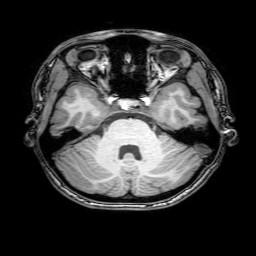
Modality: T1w
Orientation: coronal
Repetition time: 0.00828 s
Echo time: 0.00388 s